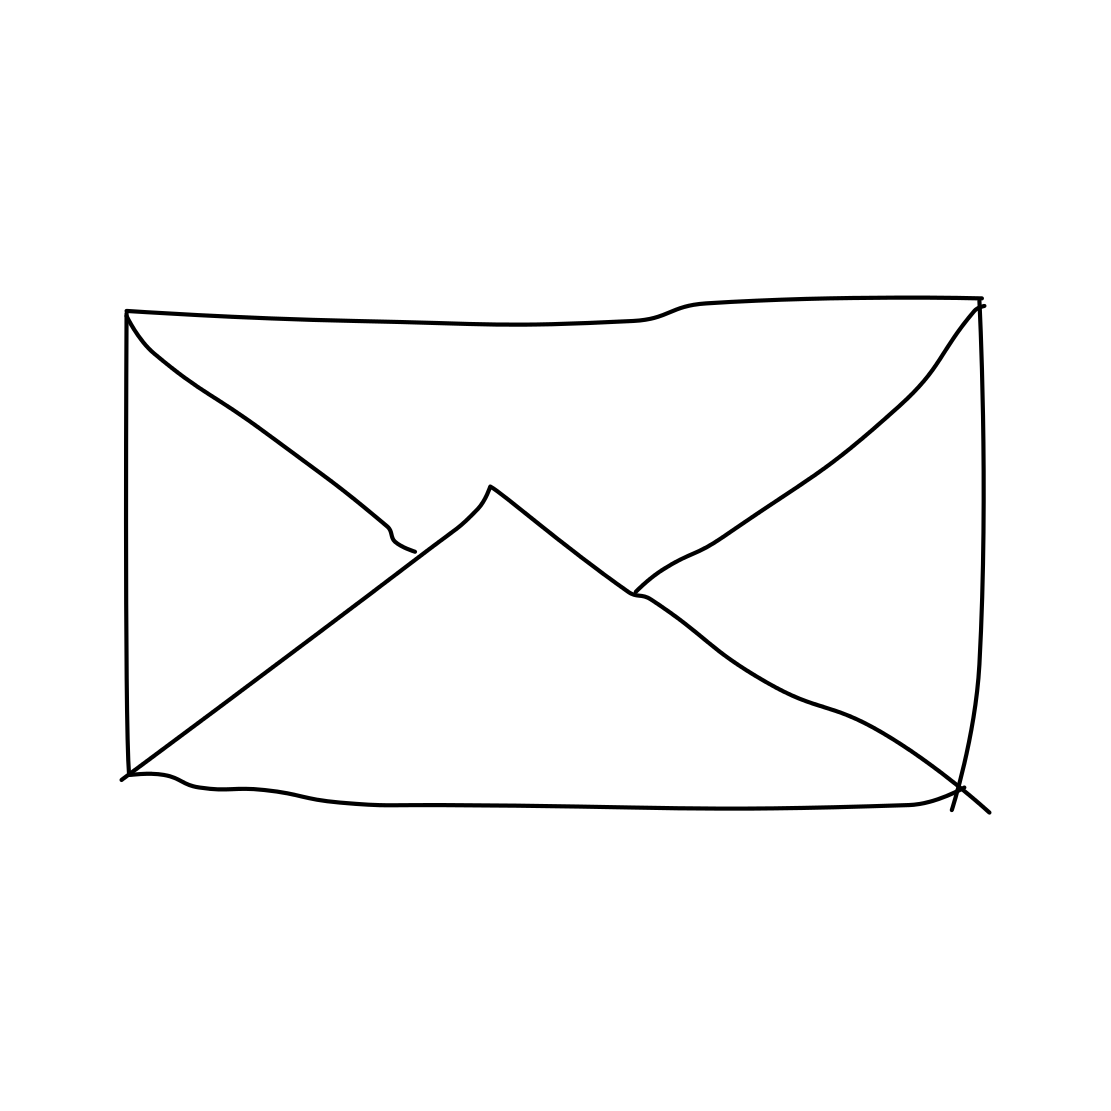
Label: envelope